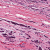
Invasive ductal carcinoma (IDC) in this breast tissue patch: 0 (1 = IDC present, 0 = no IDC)